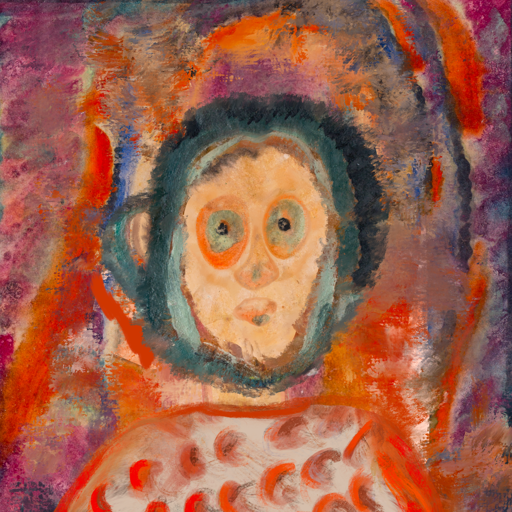
Background: Experience, Head And Neck Front: Childish, Face Front: Childish, Bust: Rupkatha, Hair Front: Boggyland, Head Accessory: Blank, Second Necklace: Blank, Necklace: Blank, Baby: Blank